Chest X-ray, AP view. Patient: 38 years old, sex M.
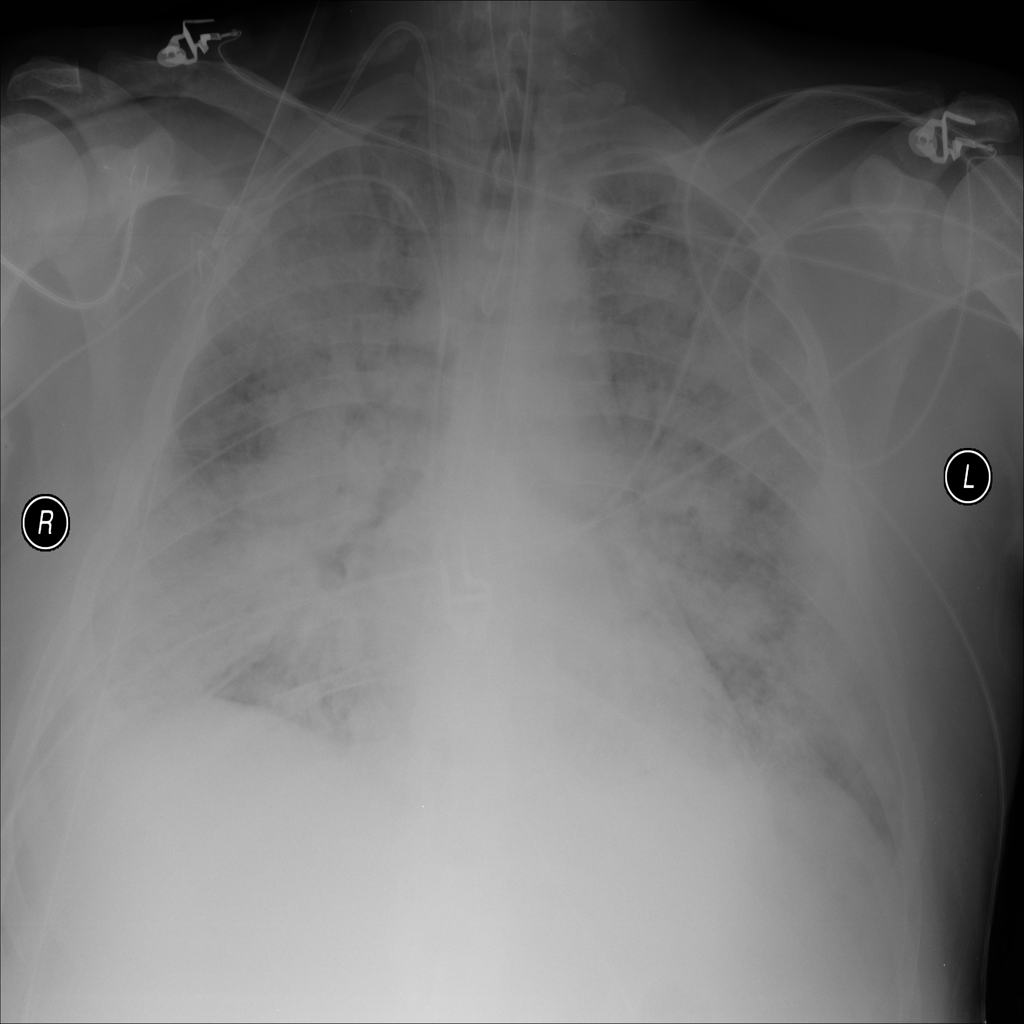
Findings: Infiltration